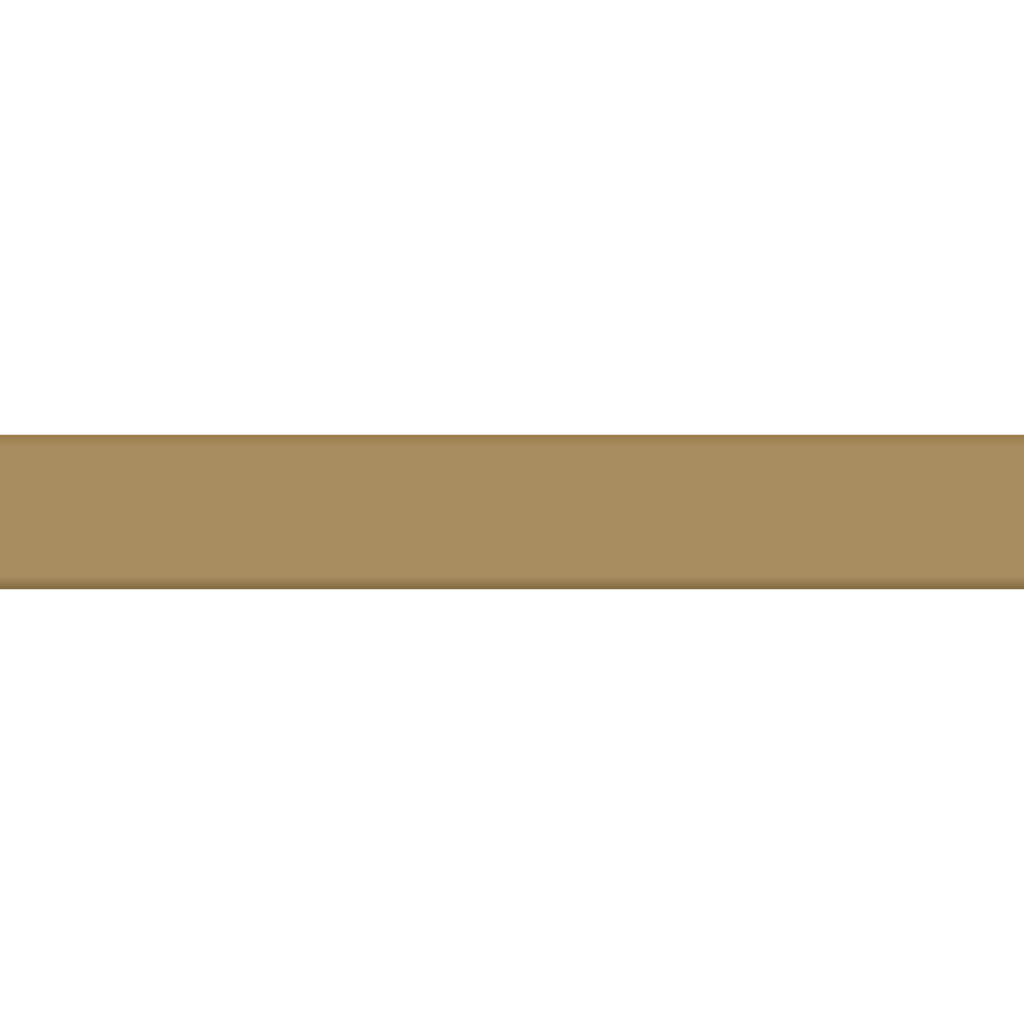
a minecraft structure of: Minecraft